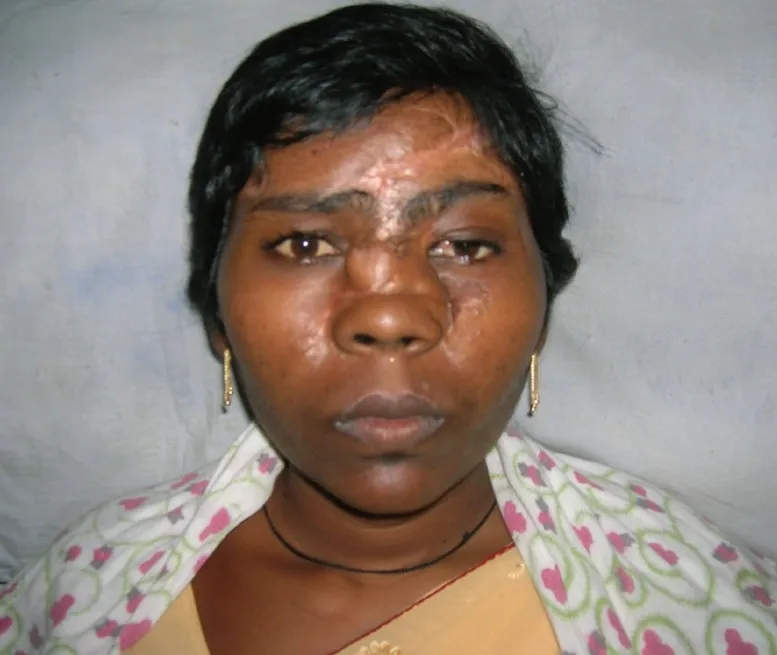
Well settled flaps and position of medial and lateral canthi.
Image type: medical_photograph (other_medical_photograph)